Field crop: tomato
Growth stage: 1
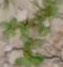
Species: portulaca